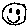
Label: smiley face